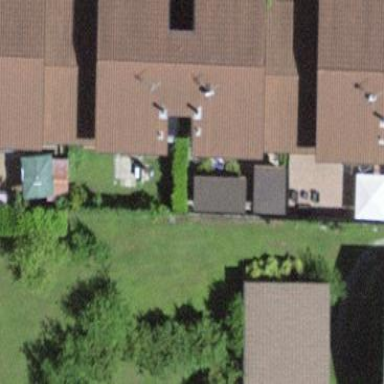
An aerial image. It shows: Terrace building.